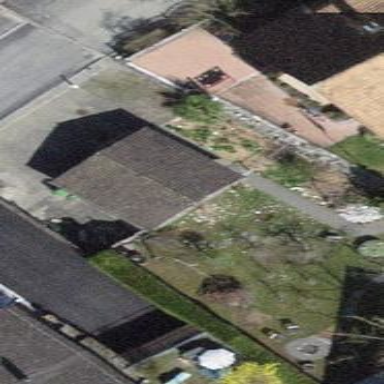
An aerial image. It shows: Garage.